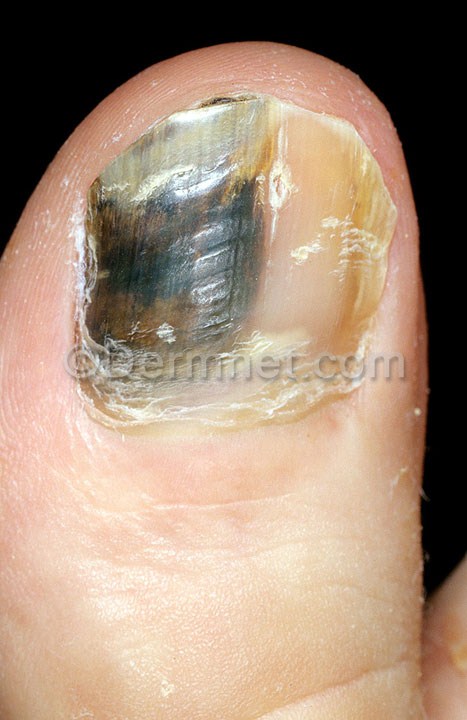
Disease: Nail Fungus and other Nail Disease